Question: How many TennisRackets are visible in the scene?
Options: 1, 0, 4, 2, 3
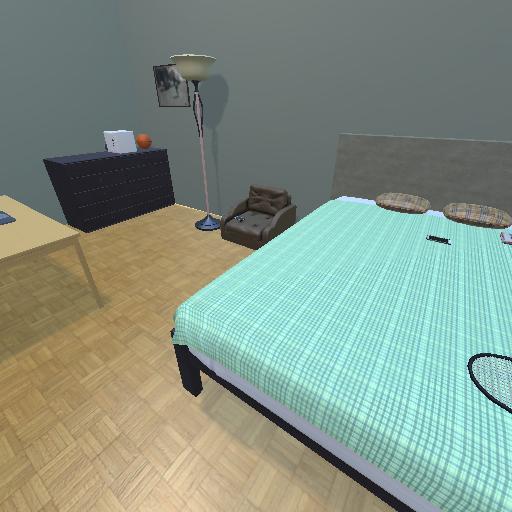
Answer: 1